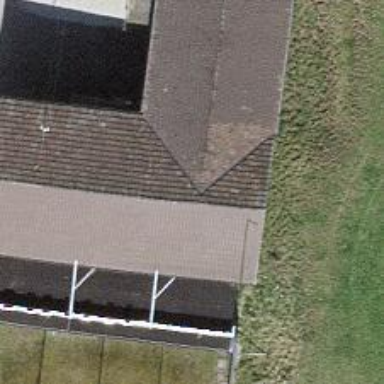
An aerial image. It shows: Building with ridged roof.